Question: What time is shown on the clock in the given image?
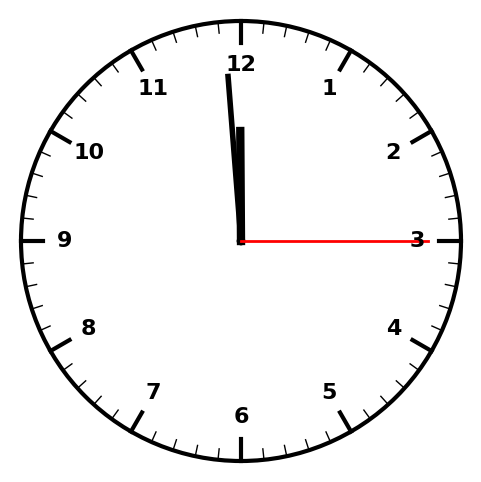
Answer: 11:59:15